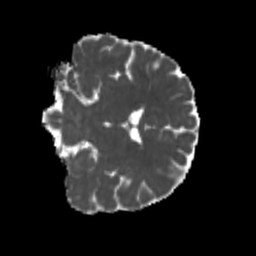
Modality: MD
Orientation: coronal
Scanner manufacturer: siemens
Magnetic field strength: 3 T
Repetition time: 4 s
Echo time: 0.0594 s